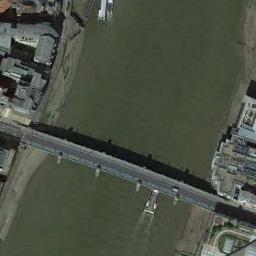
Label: bridge